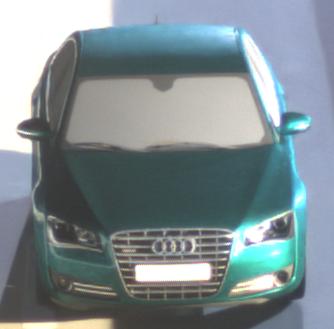
Make: Audi
Model: A8 D4
Model produced from: 2009
Model produced until: 2017
Doors: 4
Color: blue
Road condition: dry road
Daytime: night
Contrast: high contrast